Question: I have problem with my custom created field for custom node type. This is field instance configuration:
'''
'attachments' => array(
'field_name' => 'vintranet_talk_attachments',
'label' => t('Attachments'),
'entity_type' => 'node',
'bundle' => 'mynodetypename',
'widget' => array(
'type' => 'file_mfw',
),
'settings' => array(
'max_filesize' => 1024 * 1024 * 10,
'file_directory' => 'my/path',
'file_extensions' => 'jpg,png,gif,pdf,zip,doc,rtf,xdoc,rar,txt',
'description_field' => 1,
),
'display' => array(
'default' => array(
'type' => 'file_table',
),
),
),
'''
After installing my module, I wanted to add new node and add some attachments, but I get this error:

Why I can't upload my '*.txt' file (same with 'jpg' and others) even if I have this file format in "Allowed file types" list?
Only after editing particular node type field settings from the backend page (just by pressing "save" button) everything works perfect...
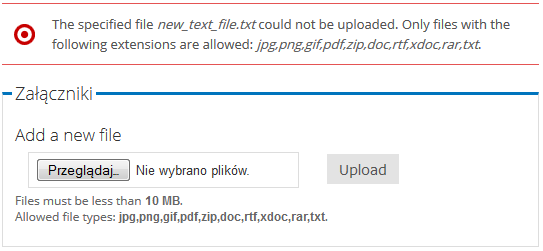
Answer: The answer is to change value of 'file_extensions' to 'jpg png gif pdf zip doc rtf xdoc rar txt'.